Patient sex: M
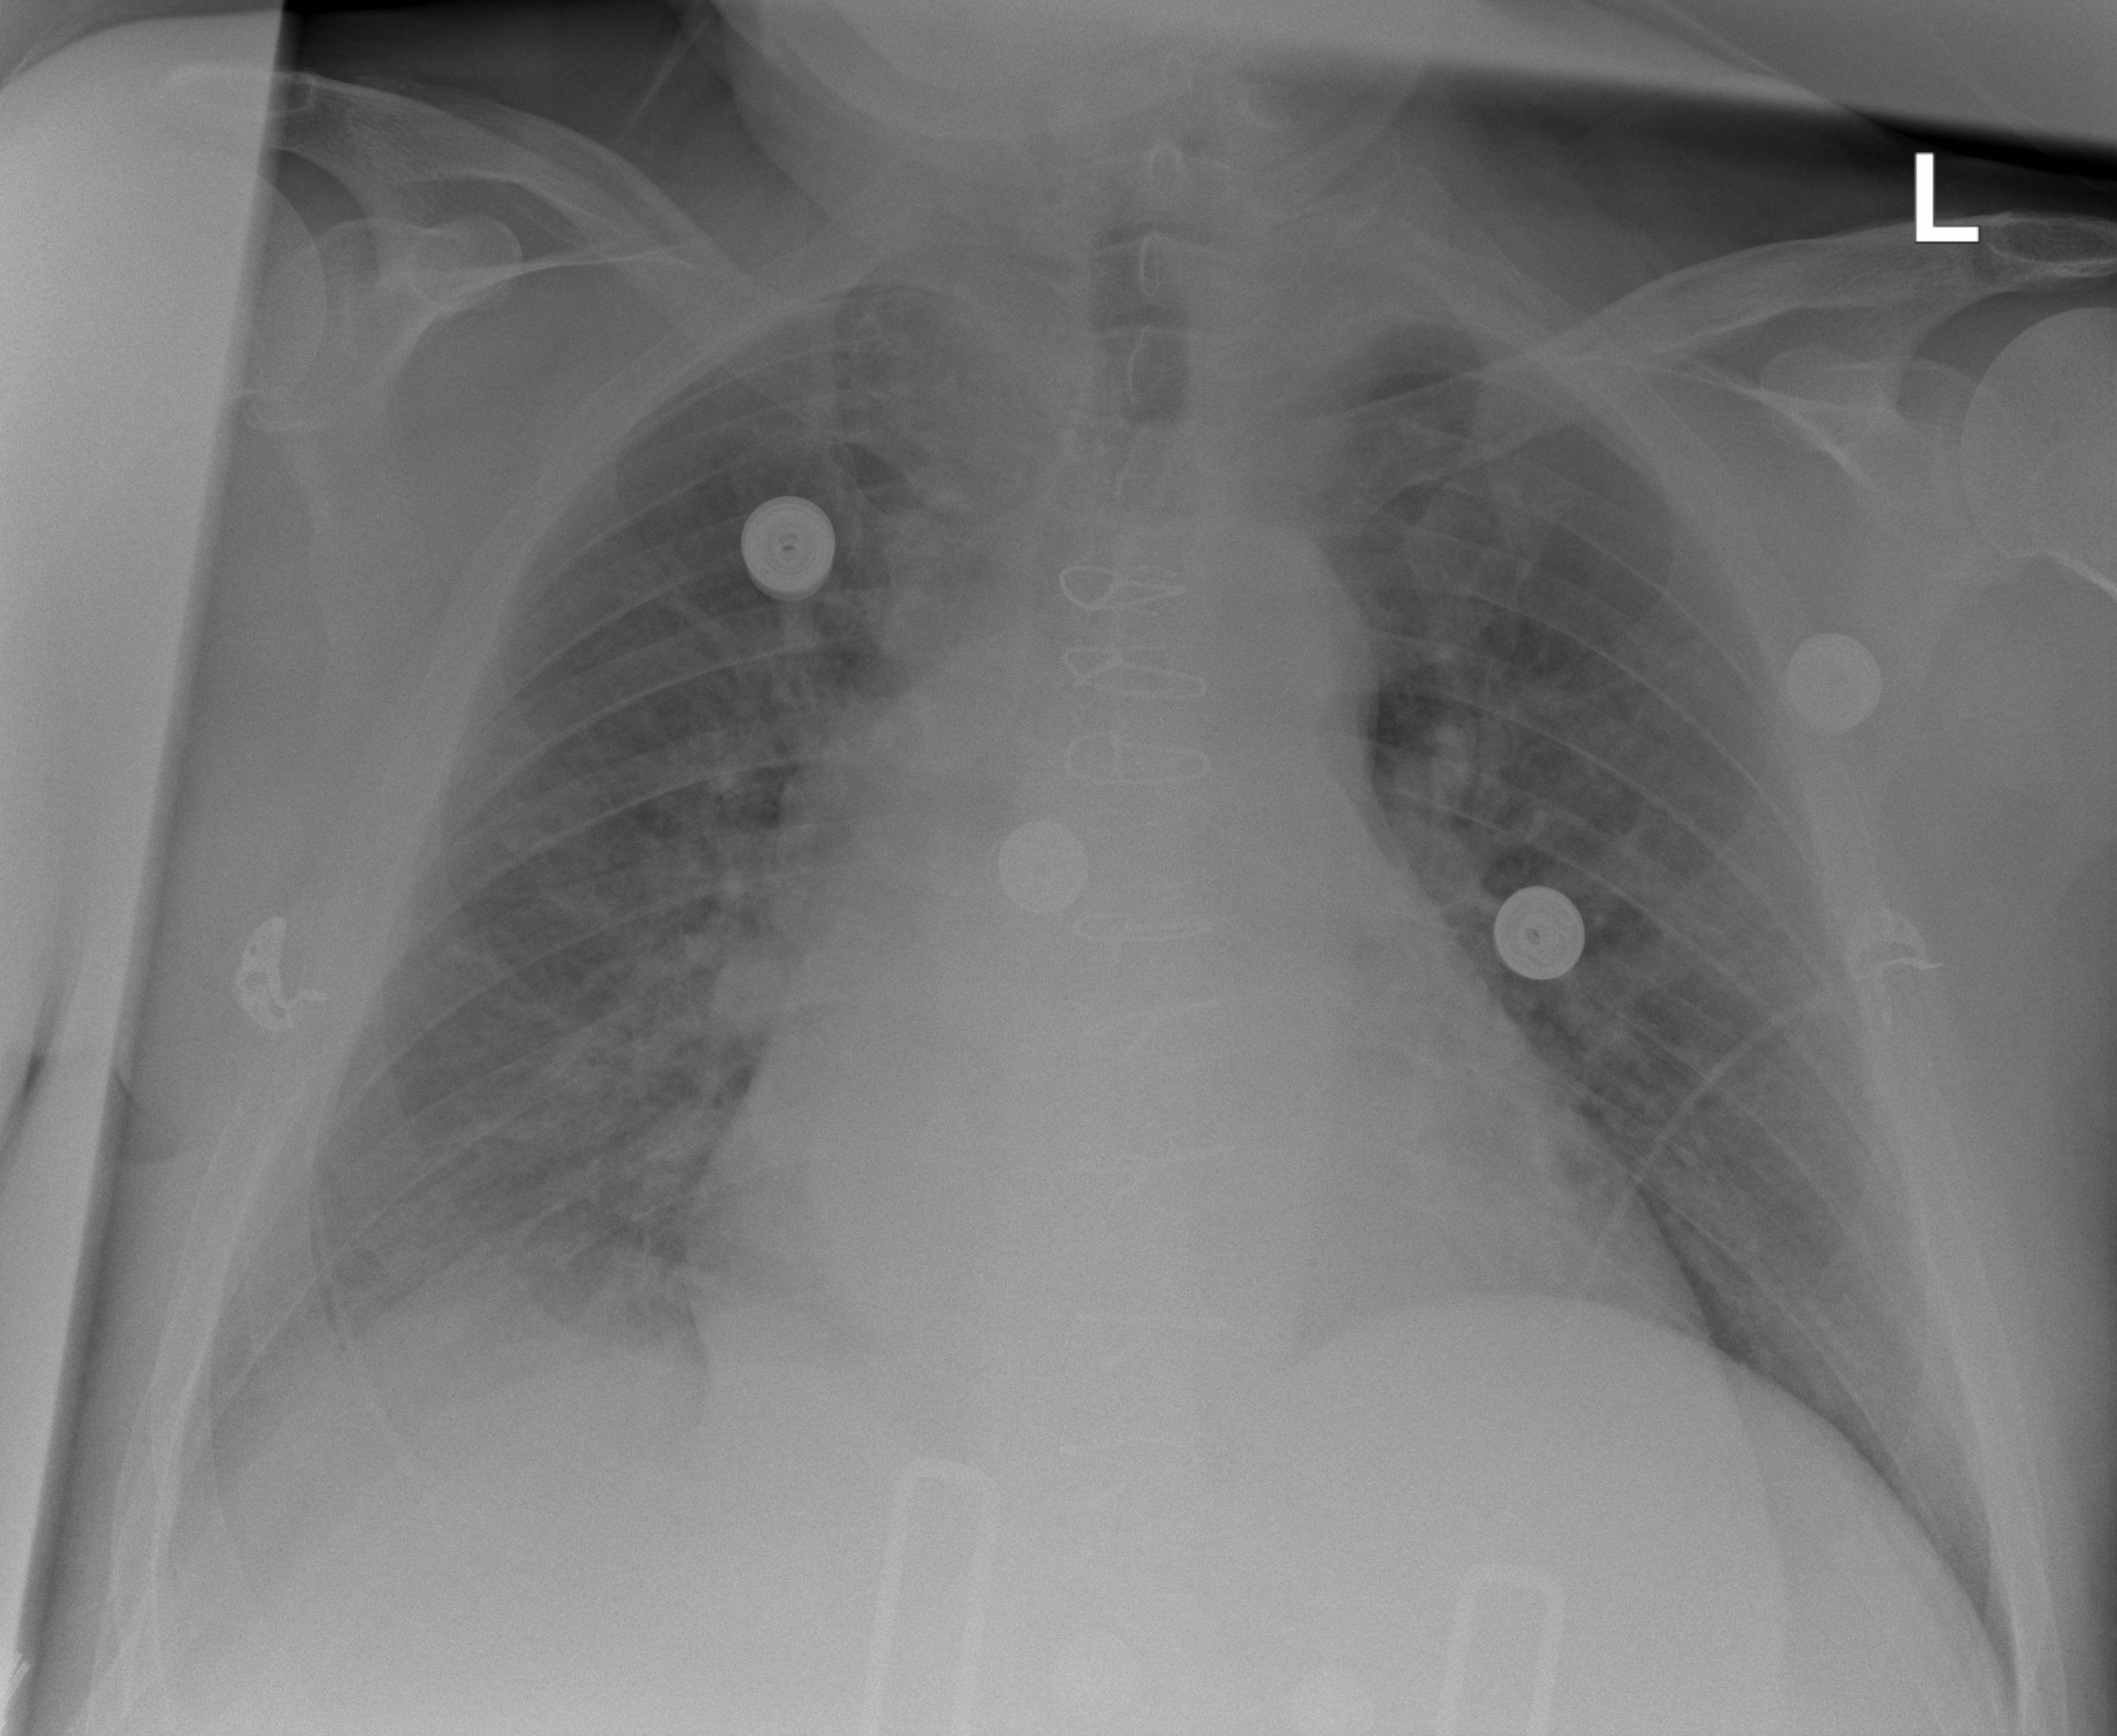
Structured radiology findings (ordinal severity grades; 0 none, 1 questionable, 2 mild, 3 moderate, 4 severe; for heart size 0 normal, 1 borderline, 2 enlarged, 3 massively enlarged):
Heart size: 2
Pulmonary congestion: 3
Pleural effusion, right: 2
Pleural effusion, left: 0
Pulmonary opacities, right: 3
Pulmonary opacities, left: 1
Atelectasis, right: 2
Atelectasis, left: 2